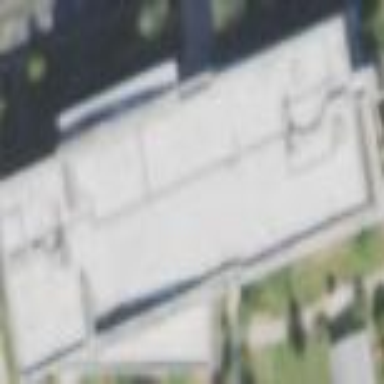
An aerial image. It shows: College building.